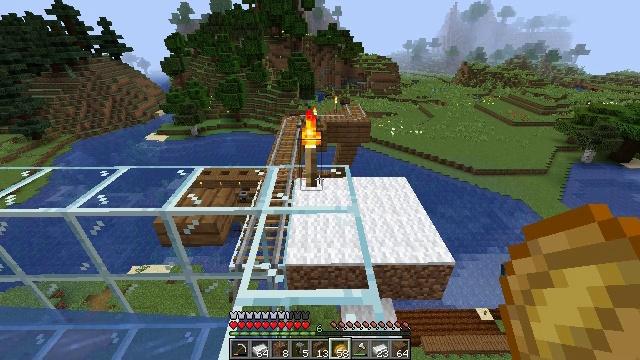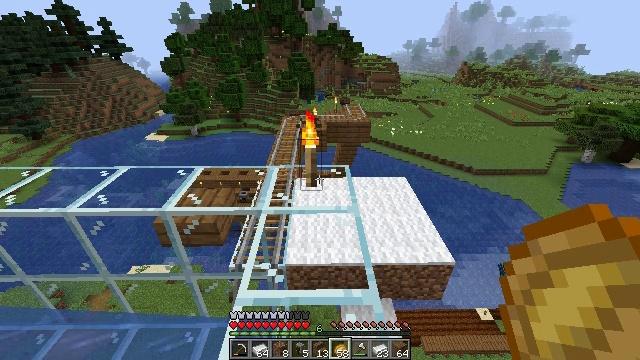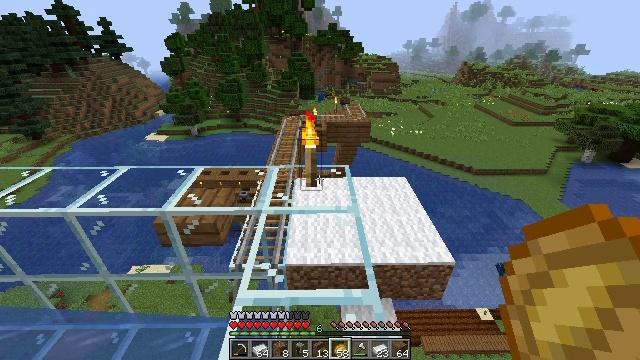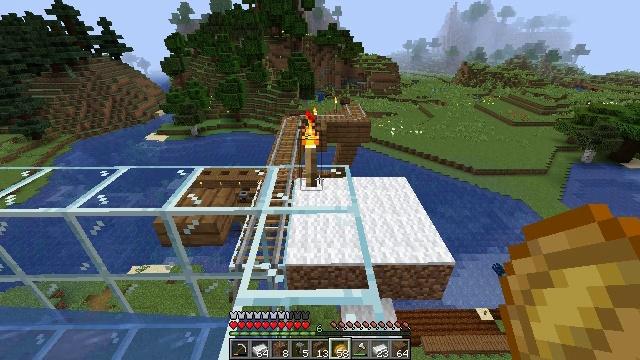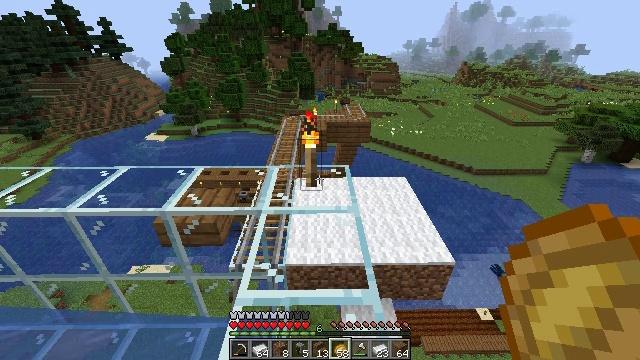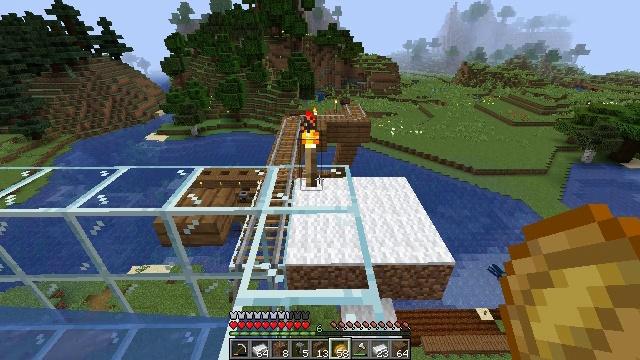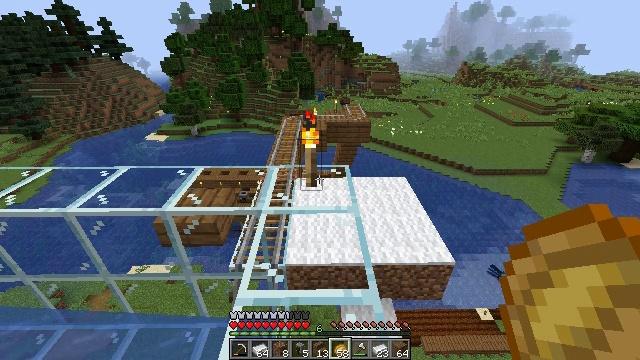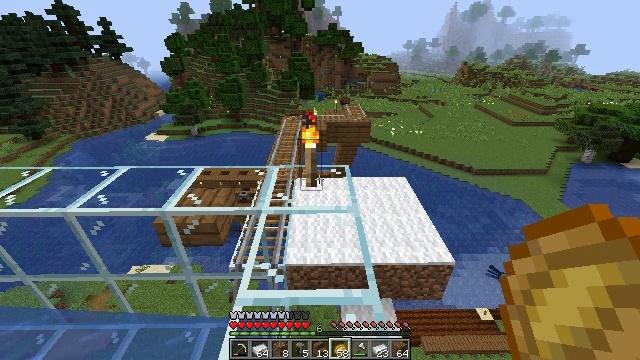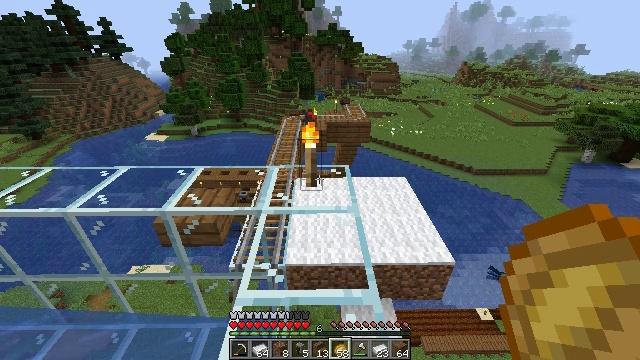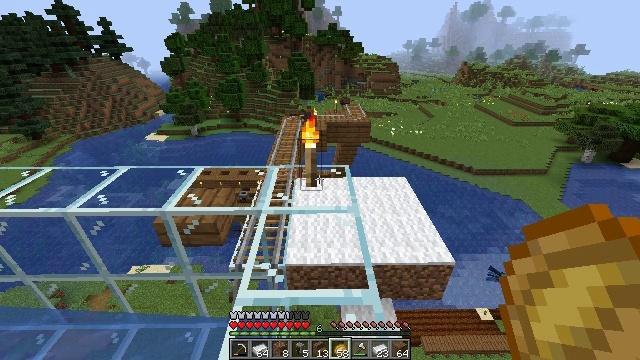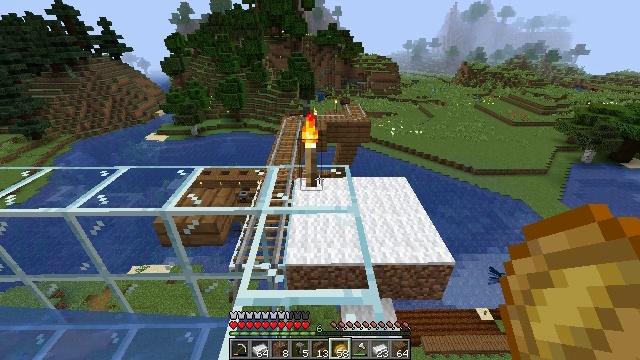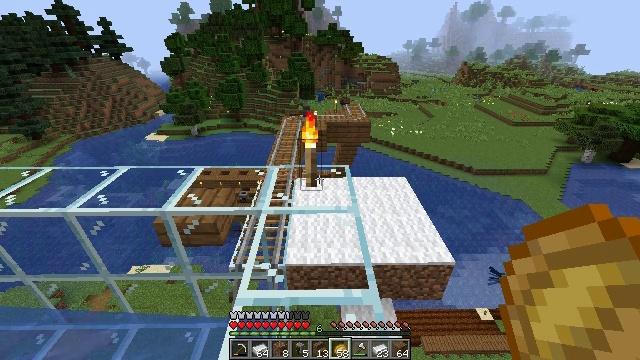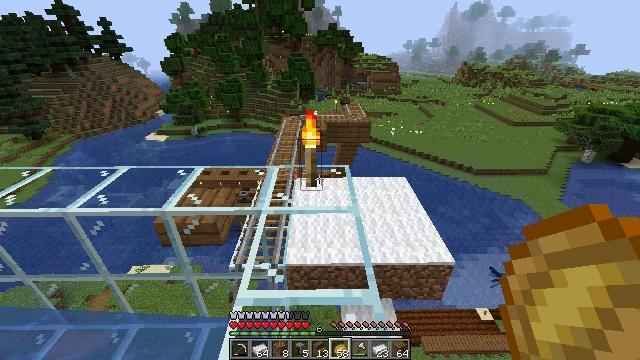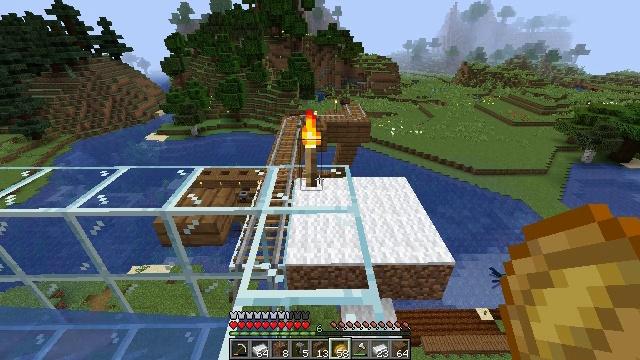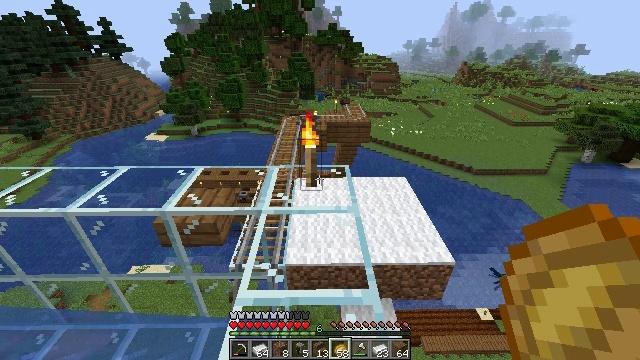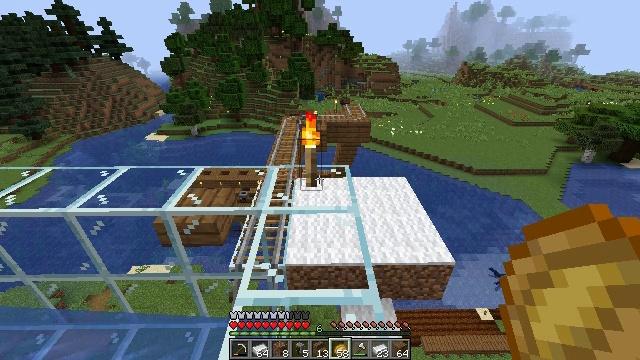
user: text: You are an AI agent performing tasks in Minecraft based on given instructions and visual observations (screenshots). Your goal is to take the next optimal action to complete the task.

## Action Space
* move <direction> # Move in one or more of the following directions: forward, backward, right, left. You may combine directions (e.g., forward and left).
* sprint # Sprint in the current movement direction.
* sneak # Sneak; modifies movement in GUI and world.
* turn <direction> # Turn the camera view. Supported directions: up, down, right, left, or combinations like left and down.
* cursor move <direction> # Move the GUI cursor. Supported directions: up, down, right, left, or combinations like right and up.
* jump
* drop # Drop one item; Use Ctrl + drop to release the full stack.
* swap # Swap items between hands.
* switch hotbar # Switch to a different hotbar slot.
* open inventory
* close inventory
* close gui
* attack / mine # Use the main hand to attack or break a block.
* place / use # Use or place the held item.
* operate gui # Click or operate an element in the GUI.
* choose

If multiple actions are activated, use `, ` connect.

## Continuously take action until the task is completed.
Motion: motion action
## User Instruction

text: Retrieve the smithing table you placed.
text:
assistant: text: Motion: no_op
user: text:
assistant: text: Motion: no_op
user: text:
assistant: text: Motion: no_op
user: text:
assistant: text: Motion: no_op
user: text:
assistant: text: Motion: no_op
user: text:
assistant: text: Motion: no_op
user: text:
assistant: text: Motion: no_op
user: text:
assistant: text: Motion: no_op
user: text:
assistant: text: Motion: no_op
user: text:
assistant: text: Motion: no_op
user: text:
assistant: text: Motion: no_op
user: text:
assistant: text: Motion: no_op
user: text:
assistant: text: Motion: no_op
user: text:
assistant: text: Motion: no_op
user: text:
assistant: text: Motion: no_op
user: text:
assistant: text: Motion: no_op
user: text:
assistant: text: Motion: no_op
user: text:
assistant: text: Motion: no_op
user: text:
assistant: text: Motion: no_op
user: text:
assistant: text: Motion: no_op
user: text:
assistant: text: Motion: no_op
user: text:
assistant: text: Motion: no_op
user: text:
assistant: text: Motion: no_op
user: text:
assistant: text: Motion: no_op
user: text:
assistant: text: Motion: no_op
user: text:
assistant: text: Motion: no_op
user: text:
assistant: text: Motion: no_op
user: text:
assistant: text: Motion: no_op
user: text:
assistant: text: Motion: no_op
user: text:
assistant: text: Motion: no_op